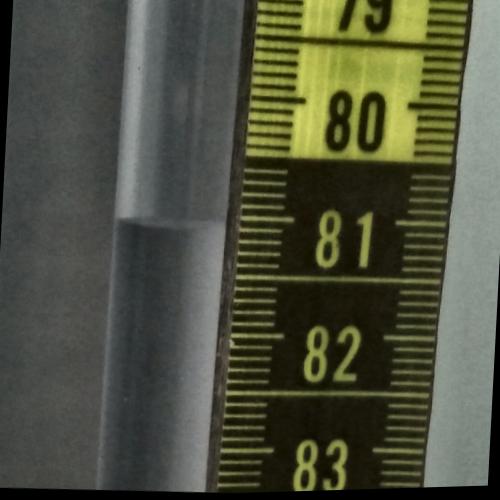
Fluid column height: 81.1 cm